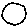
Label: moon